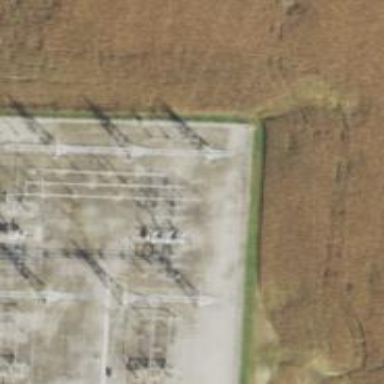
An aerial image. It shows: Switch for power supply.